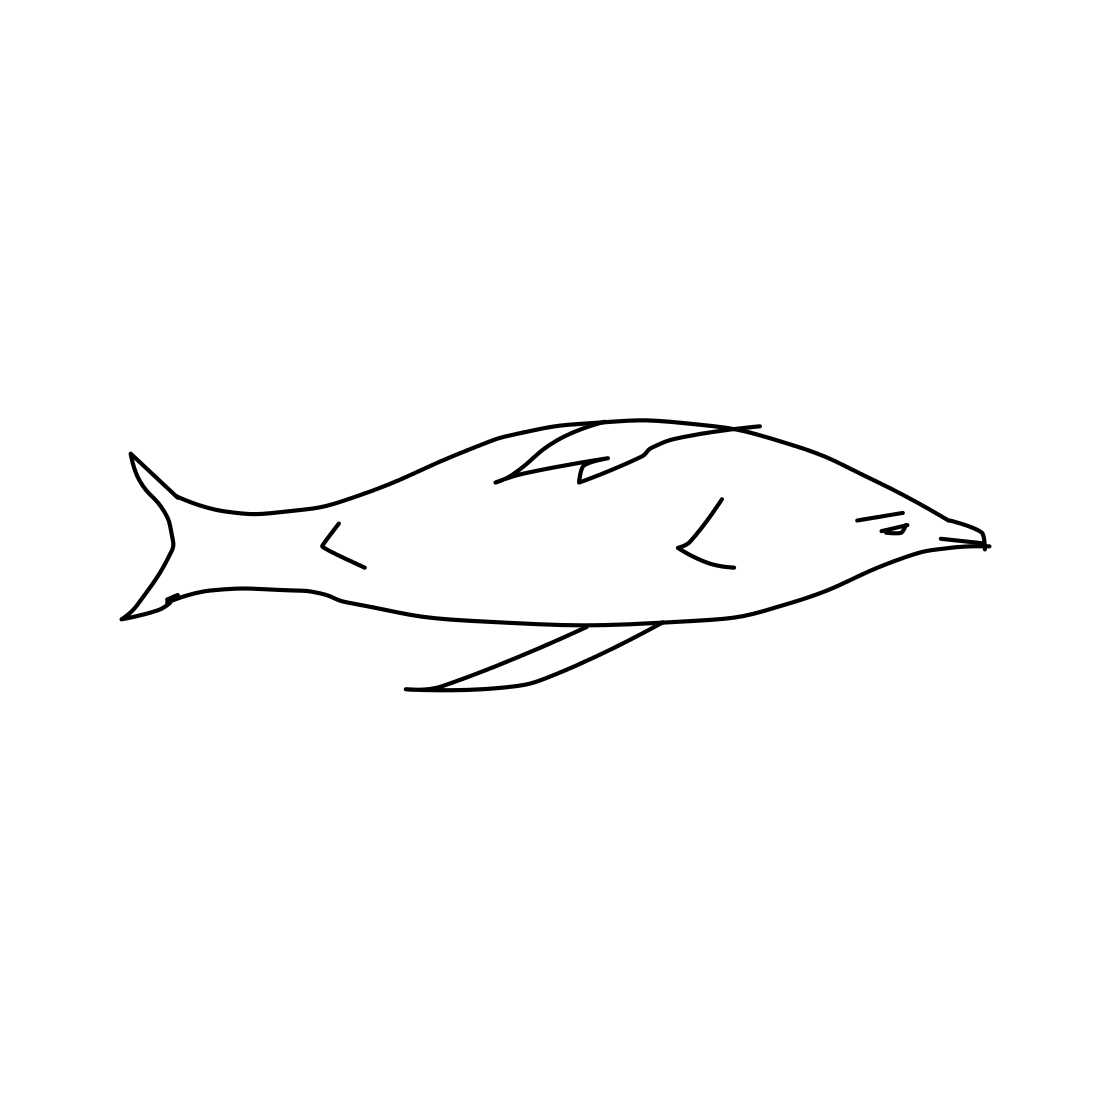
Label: fish